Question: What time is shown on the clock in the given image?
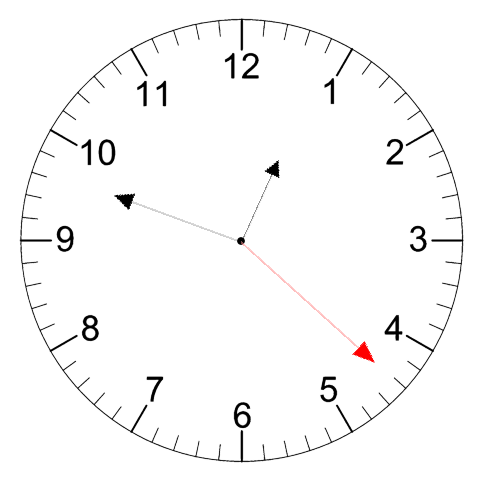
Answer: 12:48:22